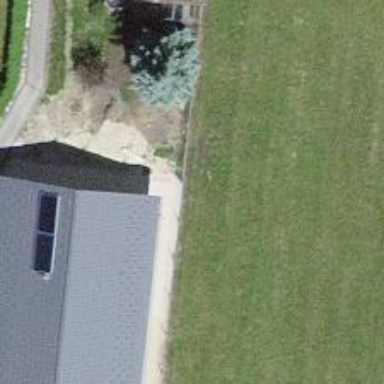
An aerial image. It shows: Barn.